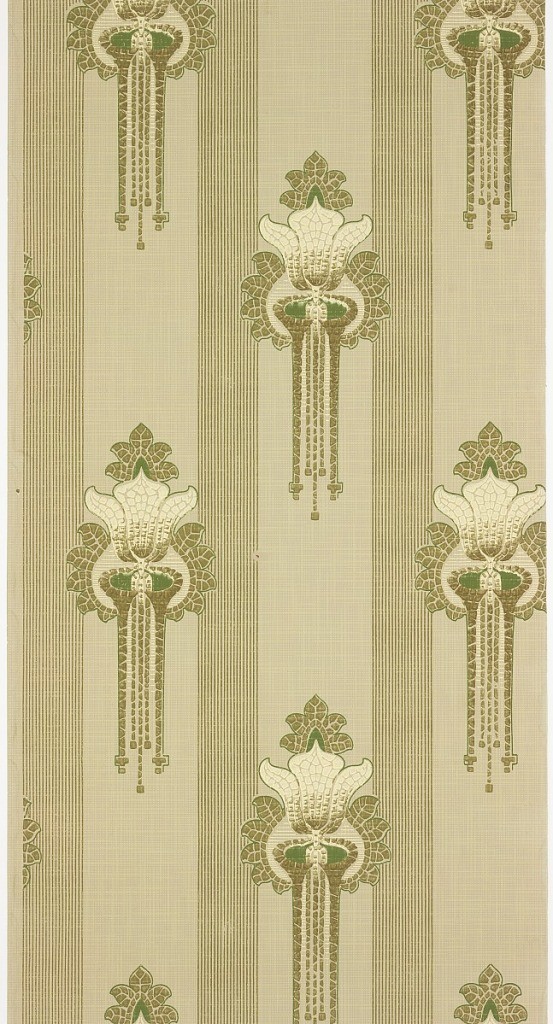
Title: Sidewall
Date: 1905–1915
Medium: Machine-printed paper
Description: Vertical bands of thin green stripes alternating with bands of a large stylized flower motif with mosaic-like details. Background has a grid of square dots and intersecting vertical and horizontal lines. Ground is light green. Printed in greens, brown greens, and cream.